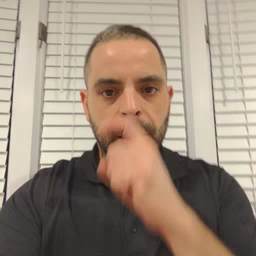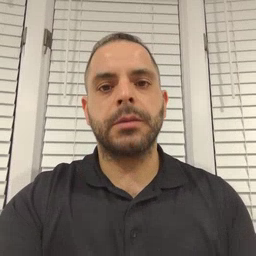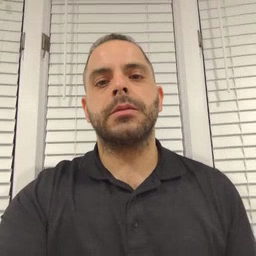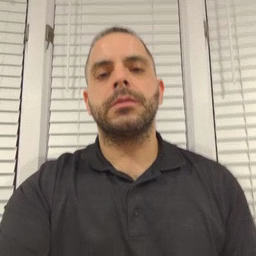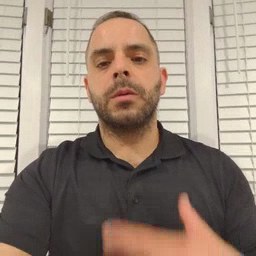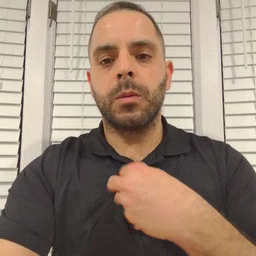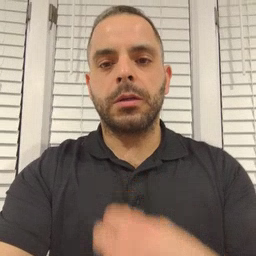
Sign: white